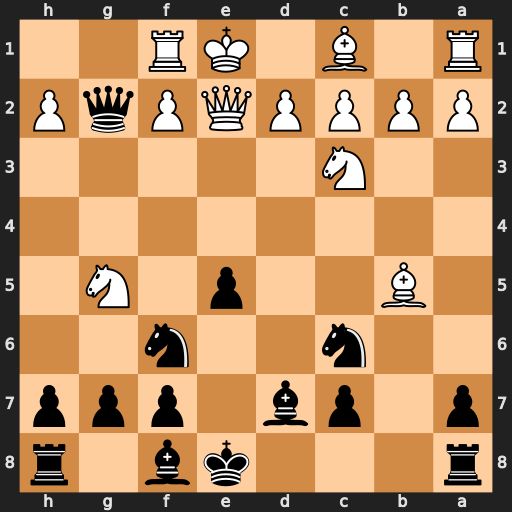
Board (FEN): r3kb1r/p1pb1ppp/2n2n2/1B2p1N1/8/2N5/PPPPQPqP/R1B1KR2
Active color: b
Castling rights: Qkq
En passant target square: -
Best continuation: Qxg5